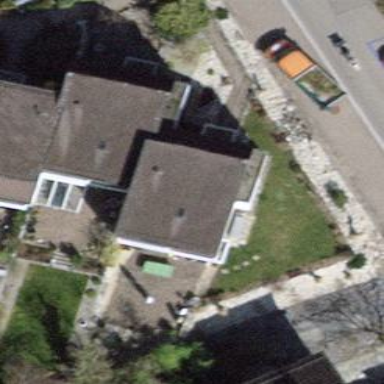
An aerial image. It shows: Terrace building with saltbox-shaped roof.